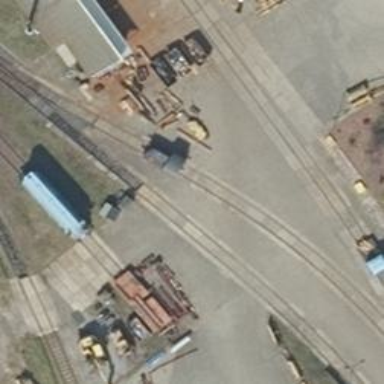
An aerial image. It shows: Railway yard in service.